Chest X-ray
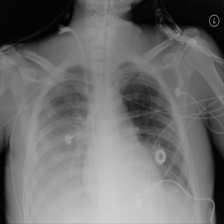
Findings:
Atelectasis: negative
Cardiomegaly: negative
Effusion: positive
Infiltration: positive
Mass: negative
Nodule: negative
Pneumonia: negative
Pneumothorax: negative
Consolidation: negative
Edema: negative
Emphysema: negative
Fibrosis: negative
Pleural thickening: negative
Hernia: negative